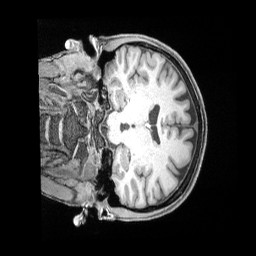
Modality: T1w
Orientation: coronal
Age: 39
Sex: female
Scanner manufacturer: siemens
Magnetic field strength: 3 T
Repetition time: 2 s
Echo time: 0.00211 s